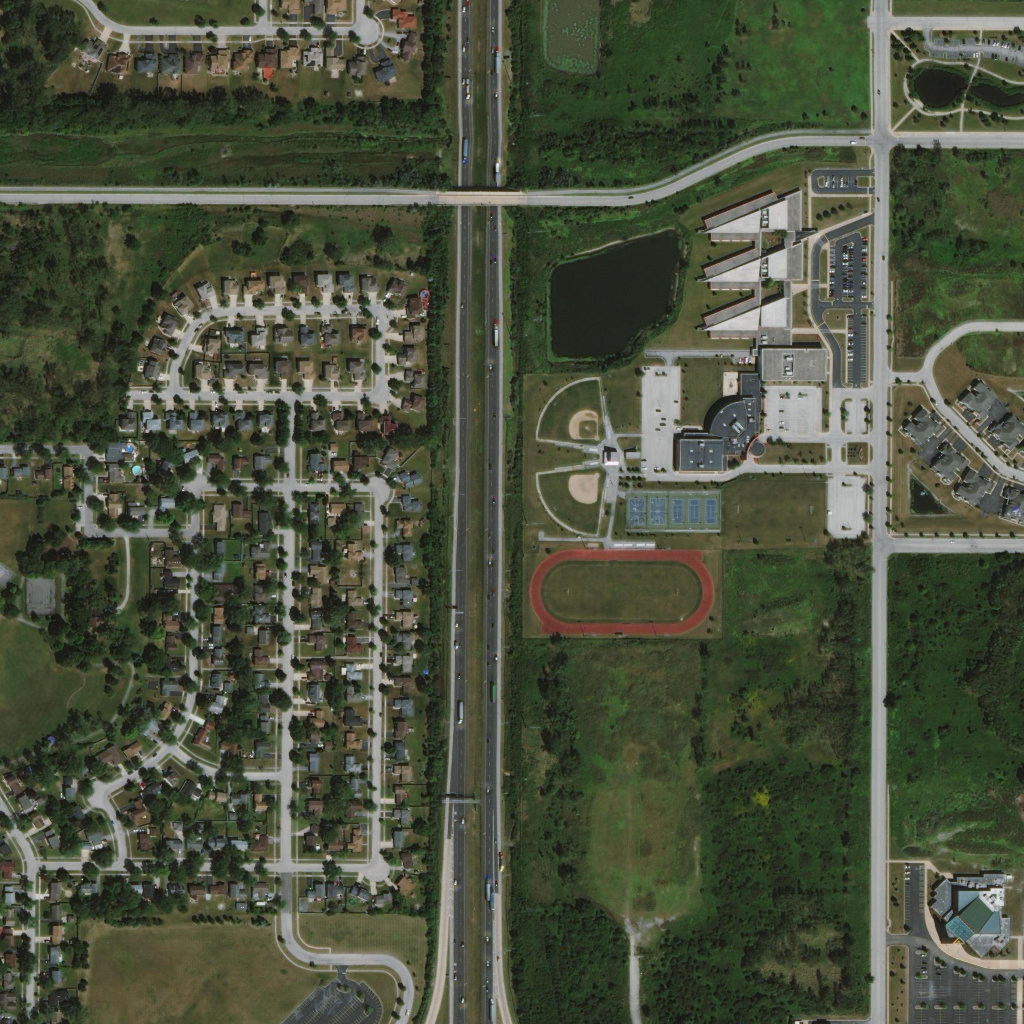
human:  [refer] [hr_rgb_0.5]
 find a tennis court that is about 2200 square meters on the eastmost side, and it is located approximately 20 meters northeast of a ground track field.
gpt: <box>[[64, 48, 70, 51, 0]]</box>

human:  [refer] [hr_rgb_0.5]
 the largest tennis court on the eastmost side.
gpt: <box>[[60, 48, 70, 51, 0]]</box>

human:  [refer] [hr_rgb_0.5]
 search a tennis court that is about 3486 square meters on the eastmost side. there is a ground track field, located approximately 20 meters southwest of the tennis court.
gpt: <box>[[60, 48, 70, 51, 0]]</box>

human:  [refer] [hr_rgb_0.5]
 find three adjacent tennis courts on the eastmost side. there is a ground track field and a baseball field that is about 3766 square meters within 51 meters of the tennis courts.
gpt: <box>[[65, 48, 70, 51, 0]]</box>